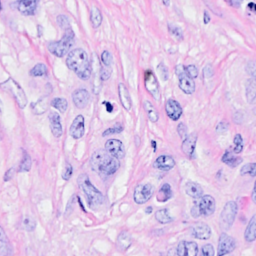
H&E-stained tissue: Breast